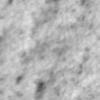
Label: no_change